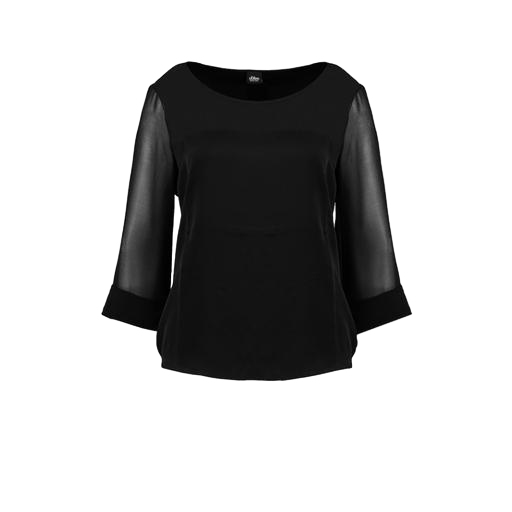
black three-quarter-sleeve top only macy, black plus size layered mesh blouse, twofer blouse, white background